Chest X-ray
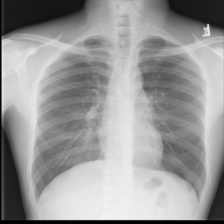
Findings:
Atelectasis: negative
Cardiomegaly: negative
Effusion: negative
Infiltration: negative
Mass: negative
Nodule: negative
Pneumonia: negative
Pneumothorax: negative
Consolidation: negative
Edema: negative
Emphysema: negative
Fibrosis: negative
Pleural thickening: negative
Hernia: negative